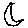
Label: moon